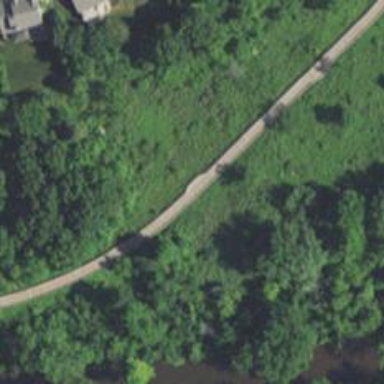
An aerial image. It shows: Cycleway.